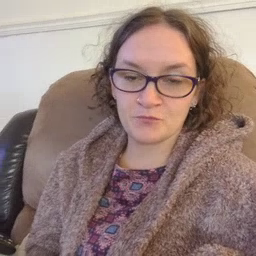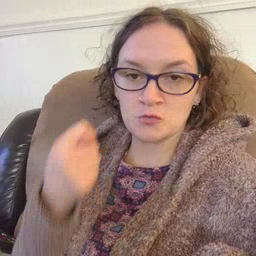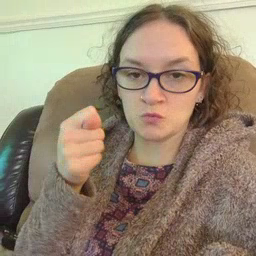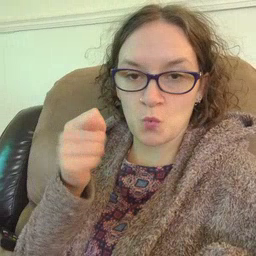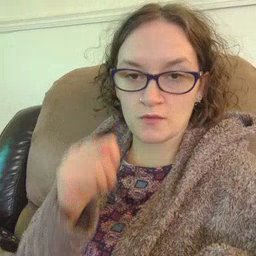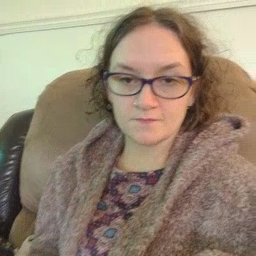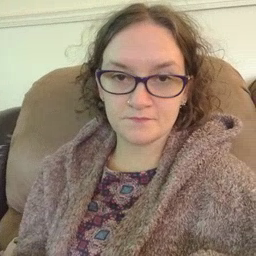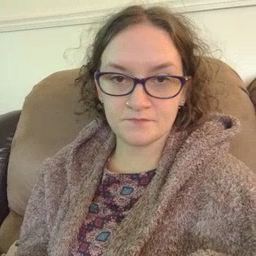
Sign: toy